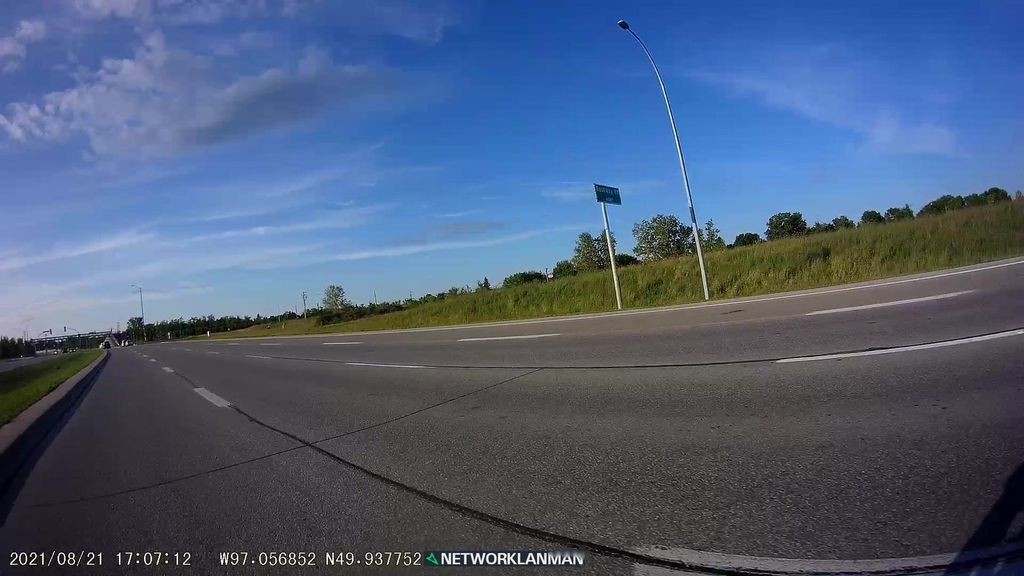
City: winnipeg